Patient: sex M, age 79
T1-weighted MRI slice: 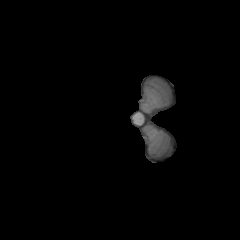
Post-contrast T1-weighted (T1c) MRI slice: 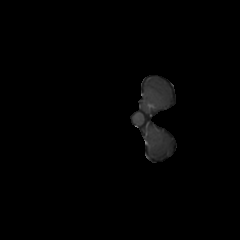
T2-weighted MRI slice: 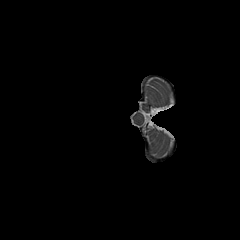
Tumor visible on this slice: no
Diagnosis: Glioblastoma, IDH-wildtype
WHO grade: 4